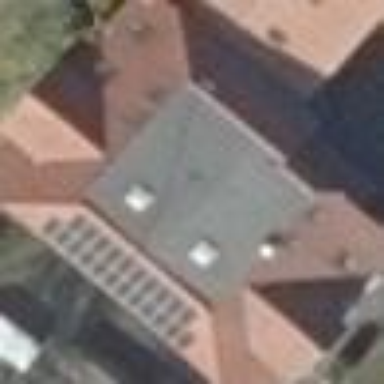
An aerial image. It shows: Hipped-roof building with apartments.